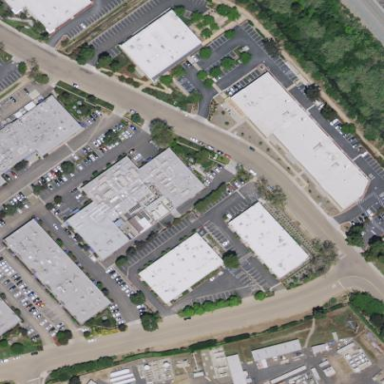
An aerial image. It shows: Industrial building.